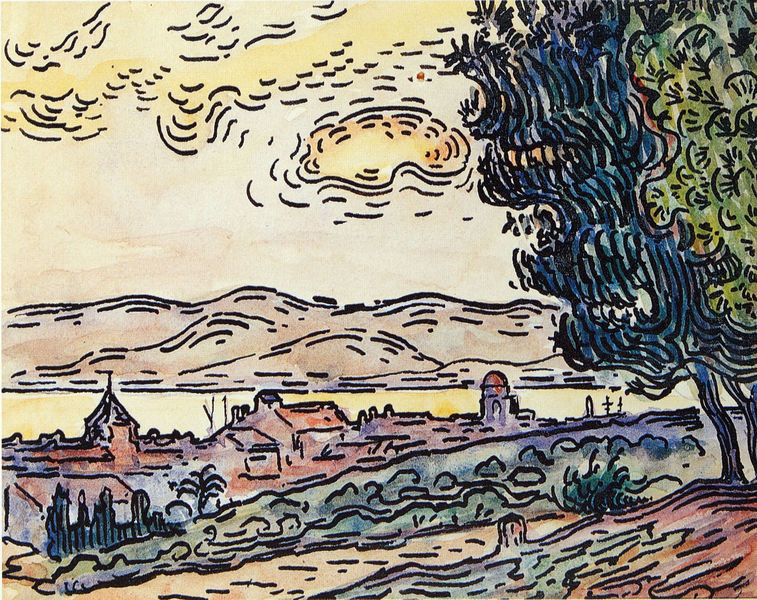
Titel: Étude pour "Soleil couchant sur la ville", Studie für "Sonnenuntergang über dem Dorf"
Künstler: Paul Signac
Institution: (Privatsammlung)
Schlagwörter: baum, berg, blau, blätter, dunkel, himmel, laub, meer, schatten, wasser, weiß, wolken, aquarell, baumstämme, bäume, fluss, gelb, grün, impressionismus, kirchturm, landschaft, ocker, see, stadt, ufer, abend, ausschnitt, braun, bunt, hell, kreide, licht, nacht, orange, schwarz, skizze, vordergrund, zeichnung, blick, dach, gebäude, gras, haus, rot, weg, wiese, wolke, beige, malerei, naive malerei, bach, baumstamm, erde, feld, felder, häuser, hügel, morgen, natur, sonnenaufgang, stamm, strauch, wind, busch, büsche, gewässer, kirche, sonne, sträucher, wiesen, tal, wald, anhöhe, turm, zypressen, aussicht, farbig, wellen, ansicht, italien, ort, studie, acker, abstrakt, berge, farben, gebirge, dorf, dächer, bergkette, farbe, hecke, lila, sonnenuntergang, tag, linien, naiv, hügellandschaft, van gogh, hafen, industrie, kuppel, strom, stämme, wetter, monet, manet, striche, impression, waldrand, stadtansicht, tusche, kreuz, moschee, türme, expressionistisch, linie, linear, kontur, lichtung, radierung, konturen, strich, kreise, koloriert, friedhof, flora, tinte, liniar, wellig, kreuze, grab, gräber, hain, signac, gestrüpp, lich, matisse, kandinsky, hügelkette, ausschnit, coloriert, kringel, expresionismus, signag, grabstein, grabsteine, haun